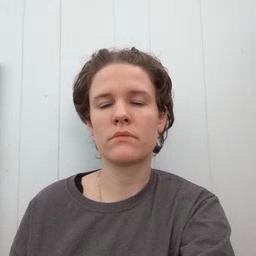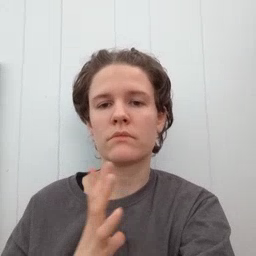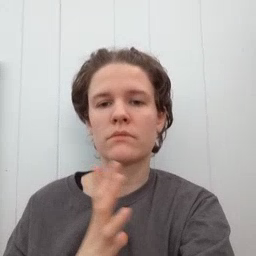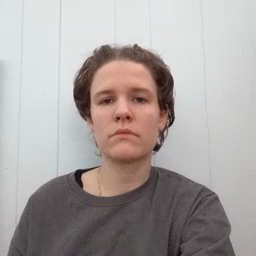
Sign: fine